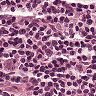
Metastatic tissue present: no